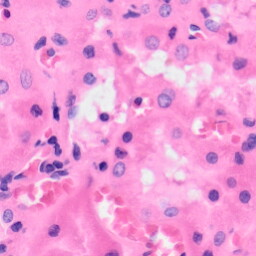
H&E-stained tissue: Kidney